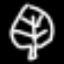
Label: leaf